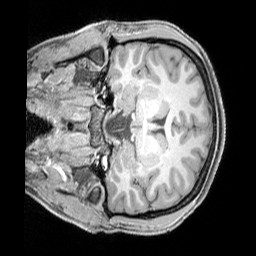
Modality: T1w
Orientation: coronal
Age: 21
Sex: female
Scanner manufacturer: siemens
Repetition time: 2.3 s
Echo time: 0.00226 s